Field crop: maize
Growth stage: 2
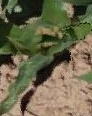
Species: maize